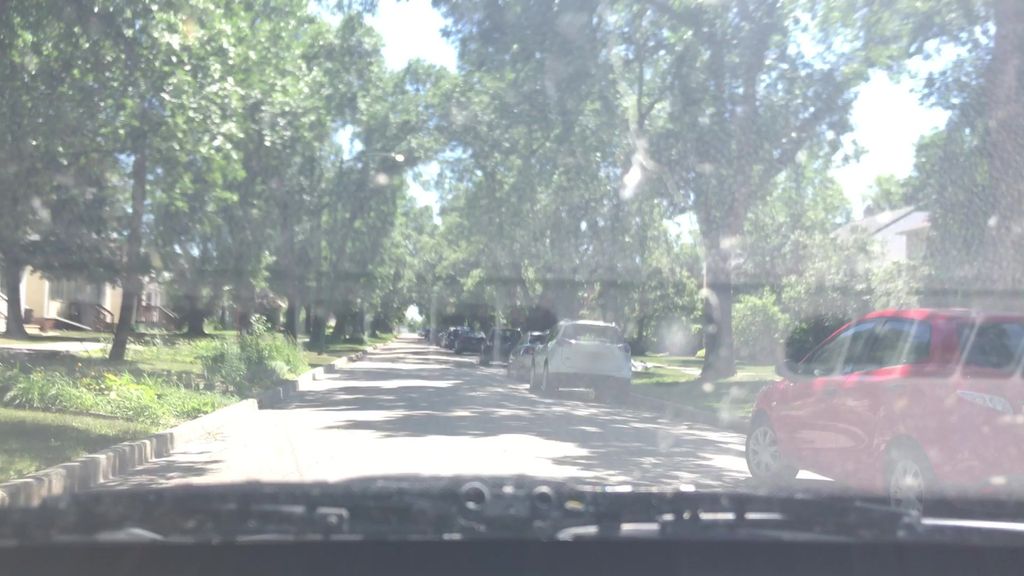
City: winnipeg